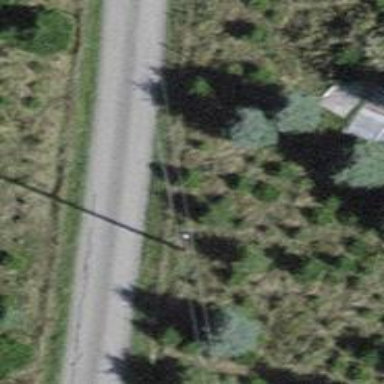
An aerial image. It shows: Utility pole in the area.